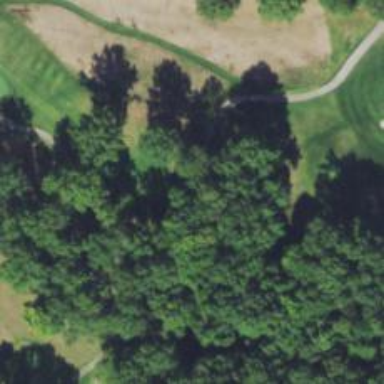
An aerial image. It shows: Footway that resembles golf path.